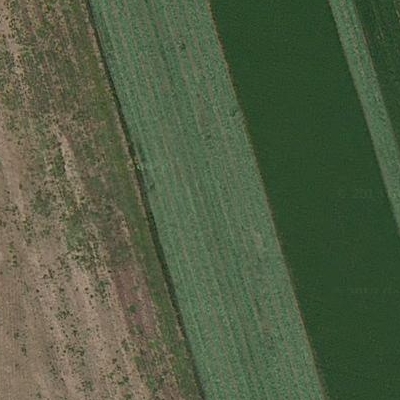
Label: Field